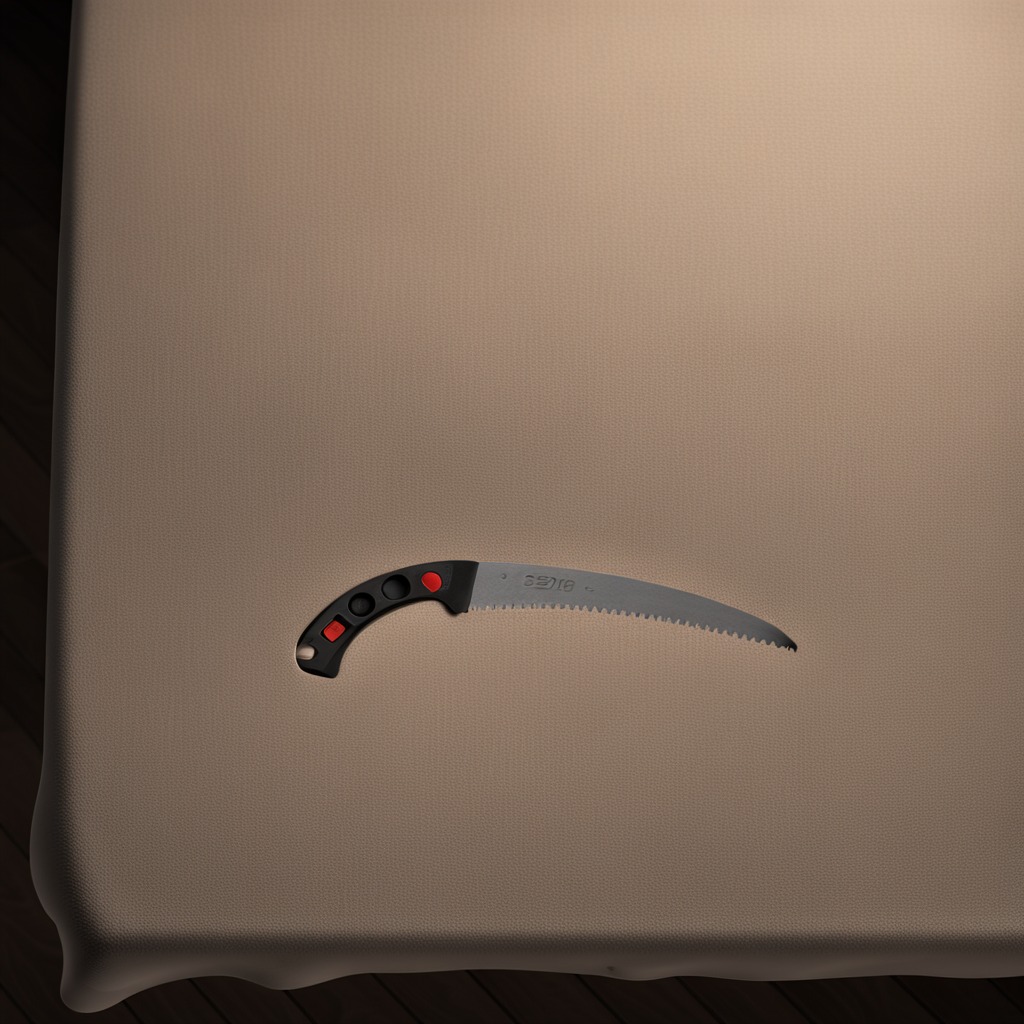
A handheld metal saw is lying on a wooden table inside a workshop at night.